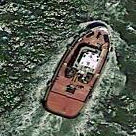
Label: Towing_vessel